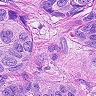
Metastatic tissue present: yes